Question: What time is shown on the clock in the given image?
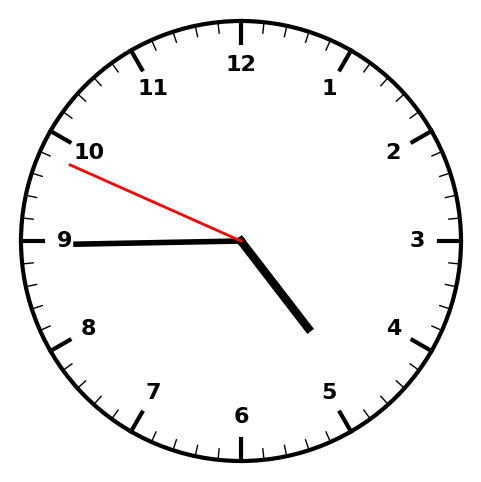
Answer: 04:44:49